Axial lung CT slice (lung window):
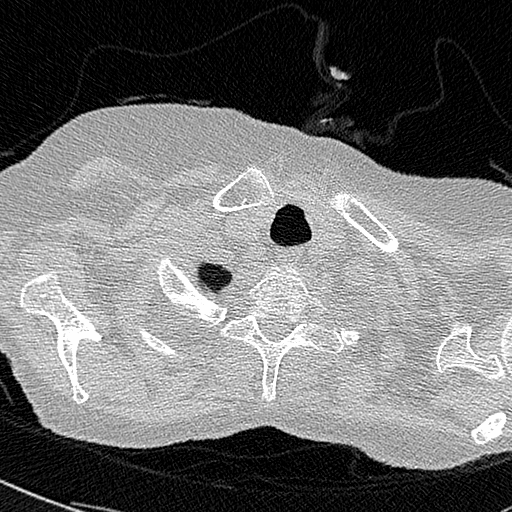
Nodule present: no